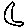
Label: moon